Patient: sex M, age 47
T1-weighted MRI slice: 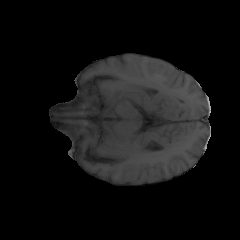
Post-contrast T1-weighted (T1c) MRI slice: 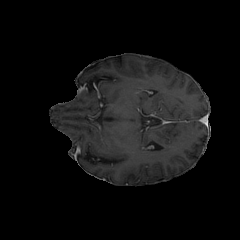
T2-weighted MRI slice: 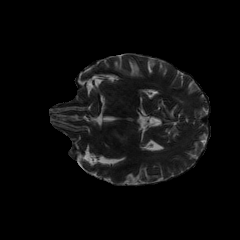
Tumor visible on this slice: yes
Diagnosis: Astrocytoma, IDH-wildtype
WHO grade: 3